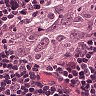
Metastatic tissue present: yes